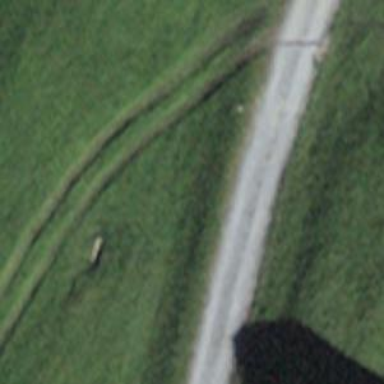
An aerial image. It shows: Gravel service road.